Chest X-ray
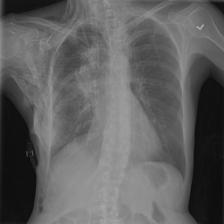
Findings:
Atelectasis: negative
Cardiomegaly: negative
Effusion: negative
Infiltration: positive
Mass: positive
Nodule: negative
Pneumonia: negative
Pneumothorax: positive
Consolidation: negative
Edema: negative
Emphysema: positive
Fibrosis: negative
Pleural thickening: negative
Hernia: negative